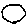
Label: circle